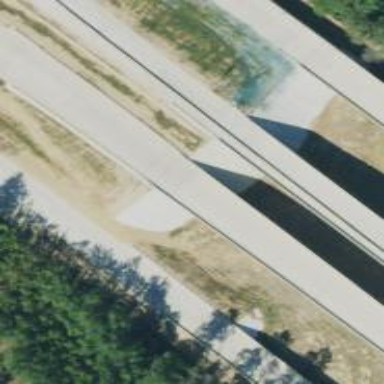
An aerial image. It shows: Motorway bridge.